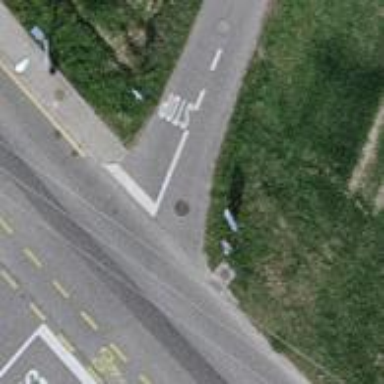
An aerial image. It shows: Asphalt sidewalk.